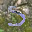
Label: 5